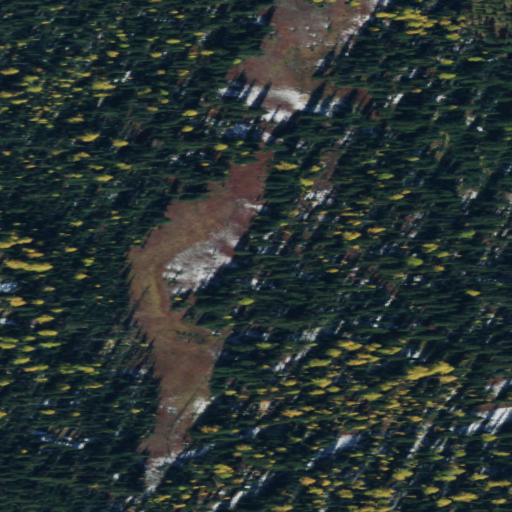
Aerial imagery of plain(s) in Washington named Klone Meadow containing evergreen forest, woody wetlands, shrub, and grassland